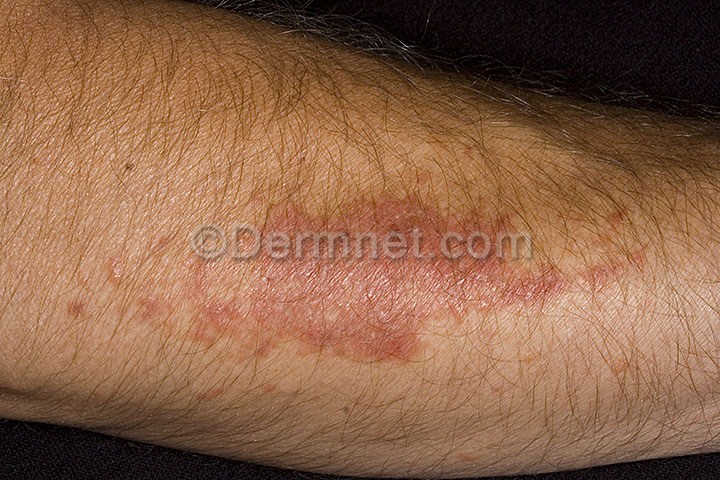
Disease: Poison Ivy Photos and other Contact Dermatitis